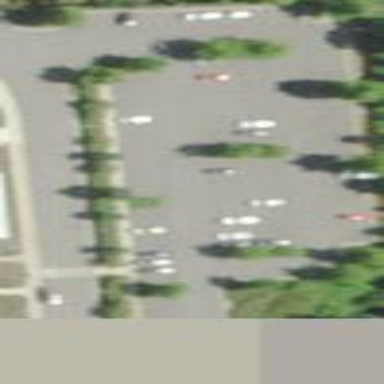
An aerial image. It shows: Paved parking area.